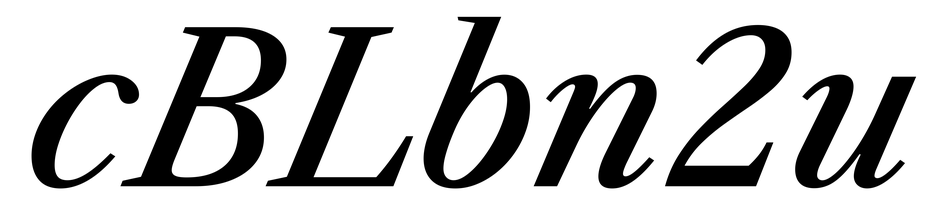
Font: LibreCaslonText-Italic_Medium_Italic